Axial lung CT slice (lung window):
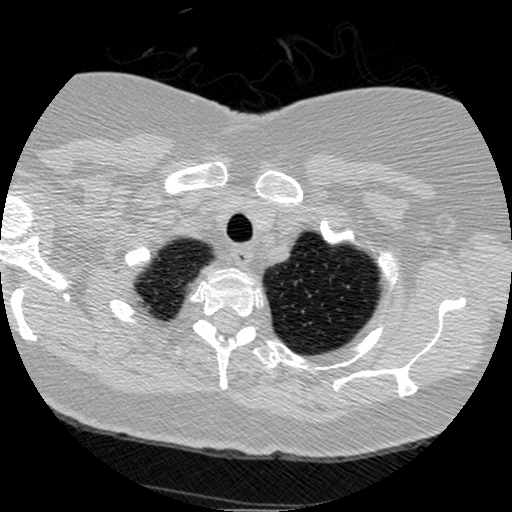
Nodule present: no